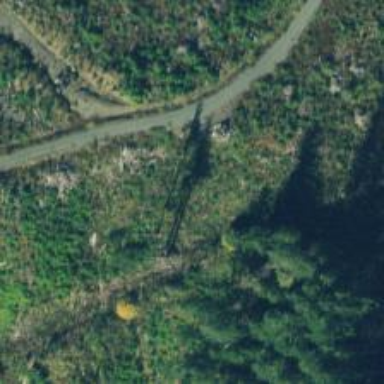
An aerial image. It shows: Abandoned railway.